Field crop: maize
Growth stage: 1
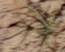
Species: lolium